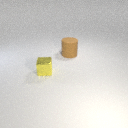
small yellow metal cube to the left of large brown rubber cylinder